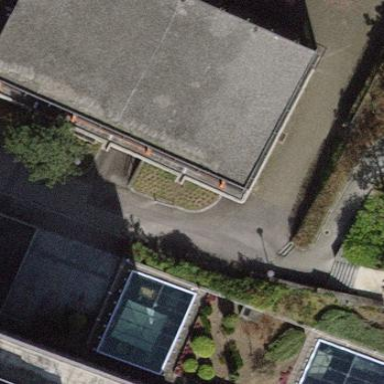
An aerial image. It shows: School building.